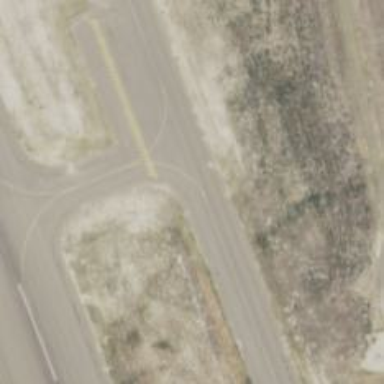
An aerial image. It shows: View of taxiway at the airport.